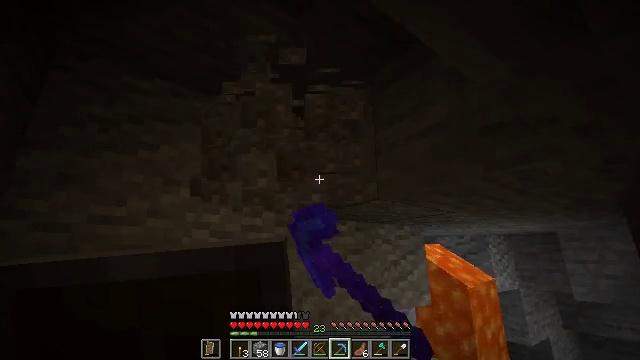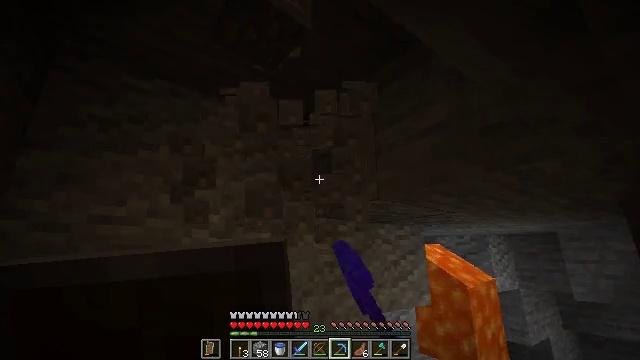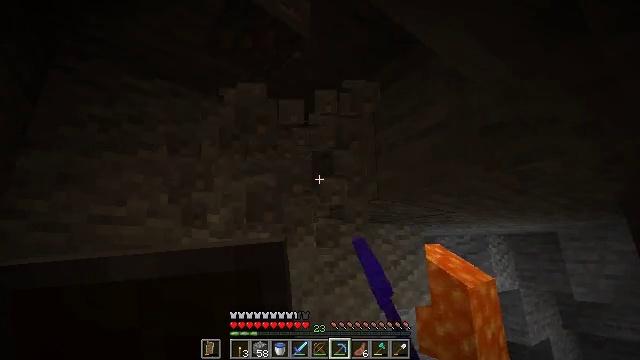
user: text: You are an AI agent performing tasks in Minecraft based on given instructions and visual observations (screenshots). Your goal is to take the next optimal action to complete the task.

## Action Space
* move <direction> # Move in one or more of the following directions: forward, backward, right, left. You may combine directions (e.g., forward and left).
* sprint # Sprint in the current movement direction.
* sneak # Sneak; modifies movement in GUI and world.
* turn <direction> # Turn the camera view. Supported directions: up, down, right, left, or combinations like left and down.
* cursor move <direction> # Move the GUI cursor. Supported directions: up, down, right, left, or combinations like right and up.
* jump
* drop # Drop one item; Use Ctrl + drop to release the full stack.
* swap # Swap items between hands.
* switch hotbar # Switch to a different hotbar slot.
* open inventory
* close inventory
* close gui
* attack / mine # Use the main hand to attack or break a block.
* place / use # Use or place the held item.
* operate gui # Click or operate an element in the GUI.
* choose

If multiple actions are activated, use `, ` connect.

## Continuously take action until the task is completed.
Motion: motion action
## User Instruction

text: Collect iron ore blocks.
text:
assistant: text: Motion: attack / mine
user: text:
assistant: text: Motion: attack / mine
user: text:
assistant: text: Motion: attack / mine